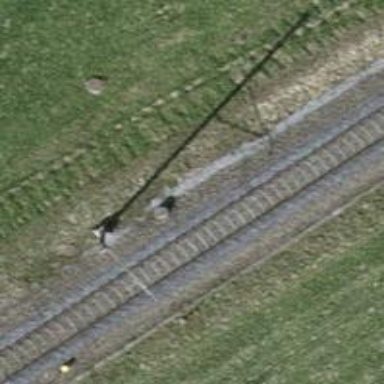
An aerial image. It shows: Single railway track with electrified contact line.